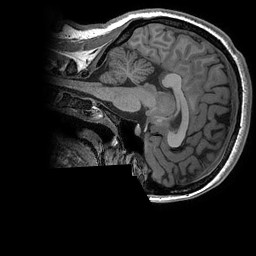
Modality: T1w
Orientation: sagittal
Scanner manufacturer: ge
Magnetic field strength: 3 T
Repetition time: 0.008156 s
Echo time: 0.00318 s